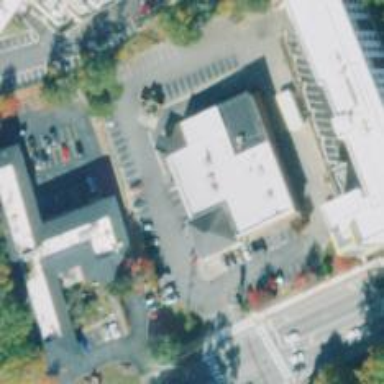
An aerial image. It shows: Pharmacy providing healthcare services.